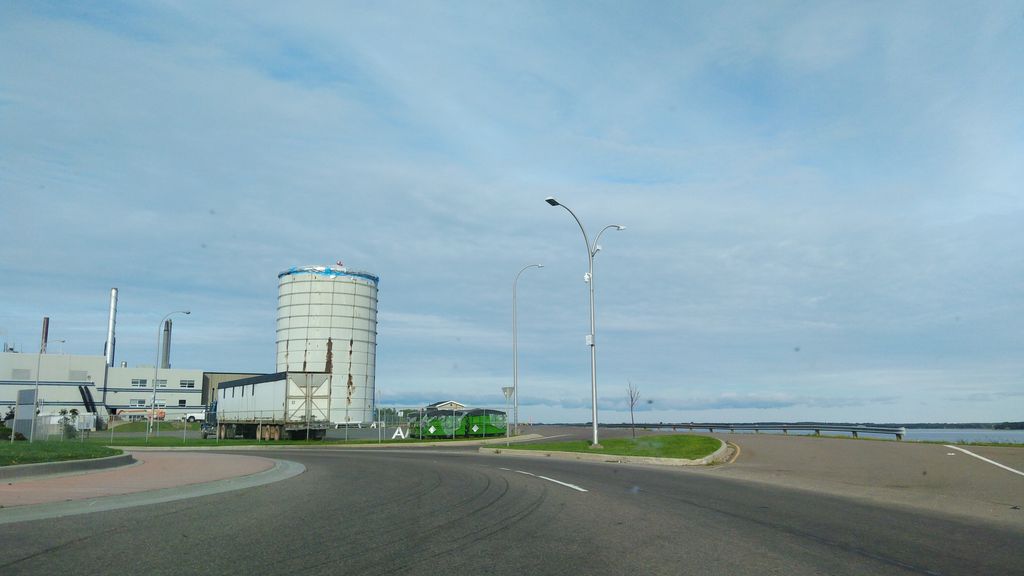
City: charlottetown